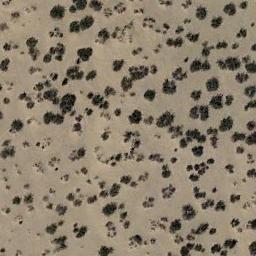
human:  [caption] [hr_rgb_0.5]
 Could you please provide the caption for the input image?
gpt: There are many dry bushes make up the chaparral on the desert .

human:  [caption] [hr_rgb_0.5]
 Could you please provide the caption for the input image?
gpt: Chaparral is evenly distributed on the sand .

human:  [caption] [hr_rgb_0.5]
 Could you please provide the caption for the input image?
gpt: There are several trees and some weeds in this desert .

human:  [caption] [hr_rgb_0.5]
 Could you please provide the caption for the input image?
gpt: A lot of chaparrals grow in the desert .

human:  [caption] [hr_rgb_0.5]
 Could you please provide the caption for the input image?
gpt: The chaparral is not evenly distributed .